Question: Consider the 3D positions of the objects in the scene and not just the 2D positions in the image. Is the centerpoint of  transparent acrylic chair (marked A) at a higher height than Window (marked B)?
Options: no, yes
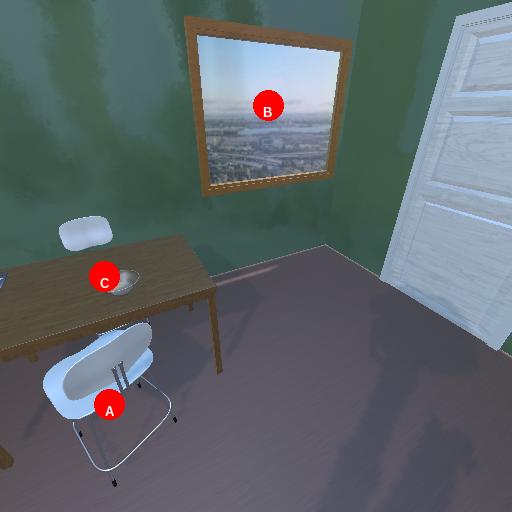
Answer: no